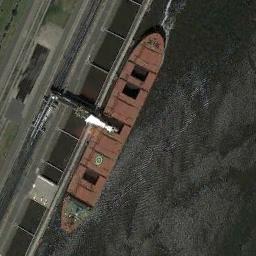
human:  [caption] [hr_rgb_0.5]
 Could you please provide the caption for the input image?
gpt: An orange-red bulk carrier docked at the dock with black powdery cargo .

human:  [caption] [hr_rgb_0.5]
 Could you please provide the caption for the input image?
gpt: The orange cargo ship is docked at the dock and the water is deep blue .

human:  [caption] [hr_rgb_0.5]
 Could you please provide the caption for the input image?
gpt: There are several roads  on the dock next to the ship .

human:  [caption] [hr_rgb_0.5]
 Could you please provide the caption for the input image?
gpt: There is a ship in the green water on the shore .

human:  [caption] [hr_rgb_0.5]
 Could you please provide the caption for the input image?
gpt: The red ship is at the harbor .